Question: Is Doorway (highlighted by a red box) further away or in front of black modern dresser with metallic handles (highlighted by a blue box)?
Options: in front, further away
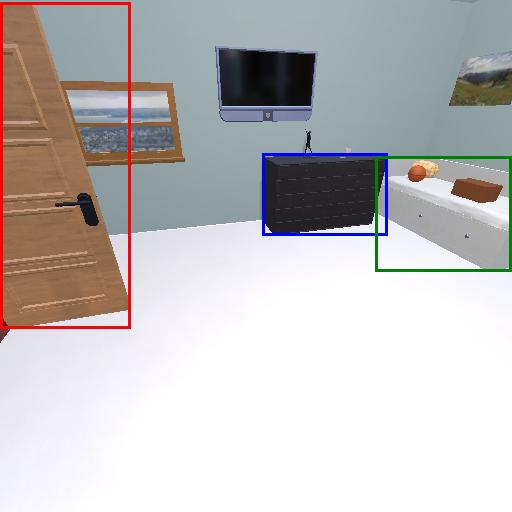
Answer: in front